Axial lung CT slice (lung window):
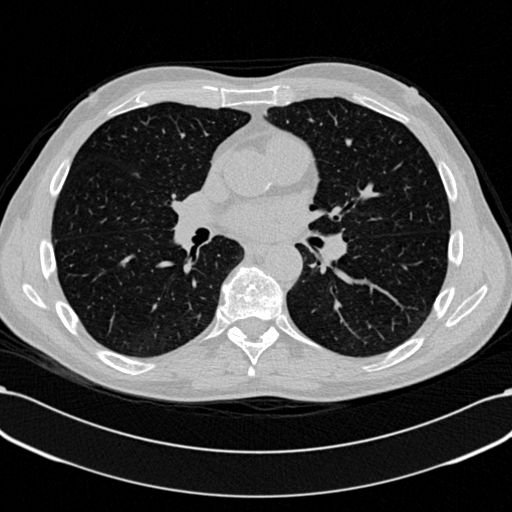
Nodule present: no